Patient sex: F
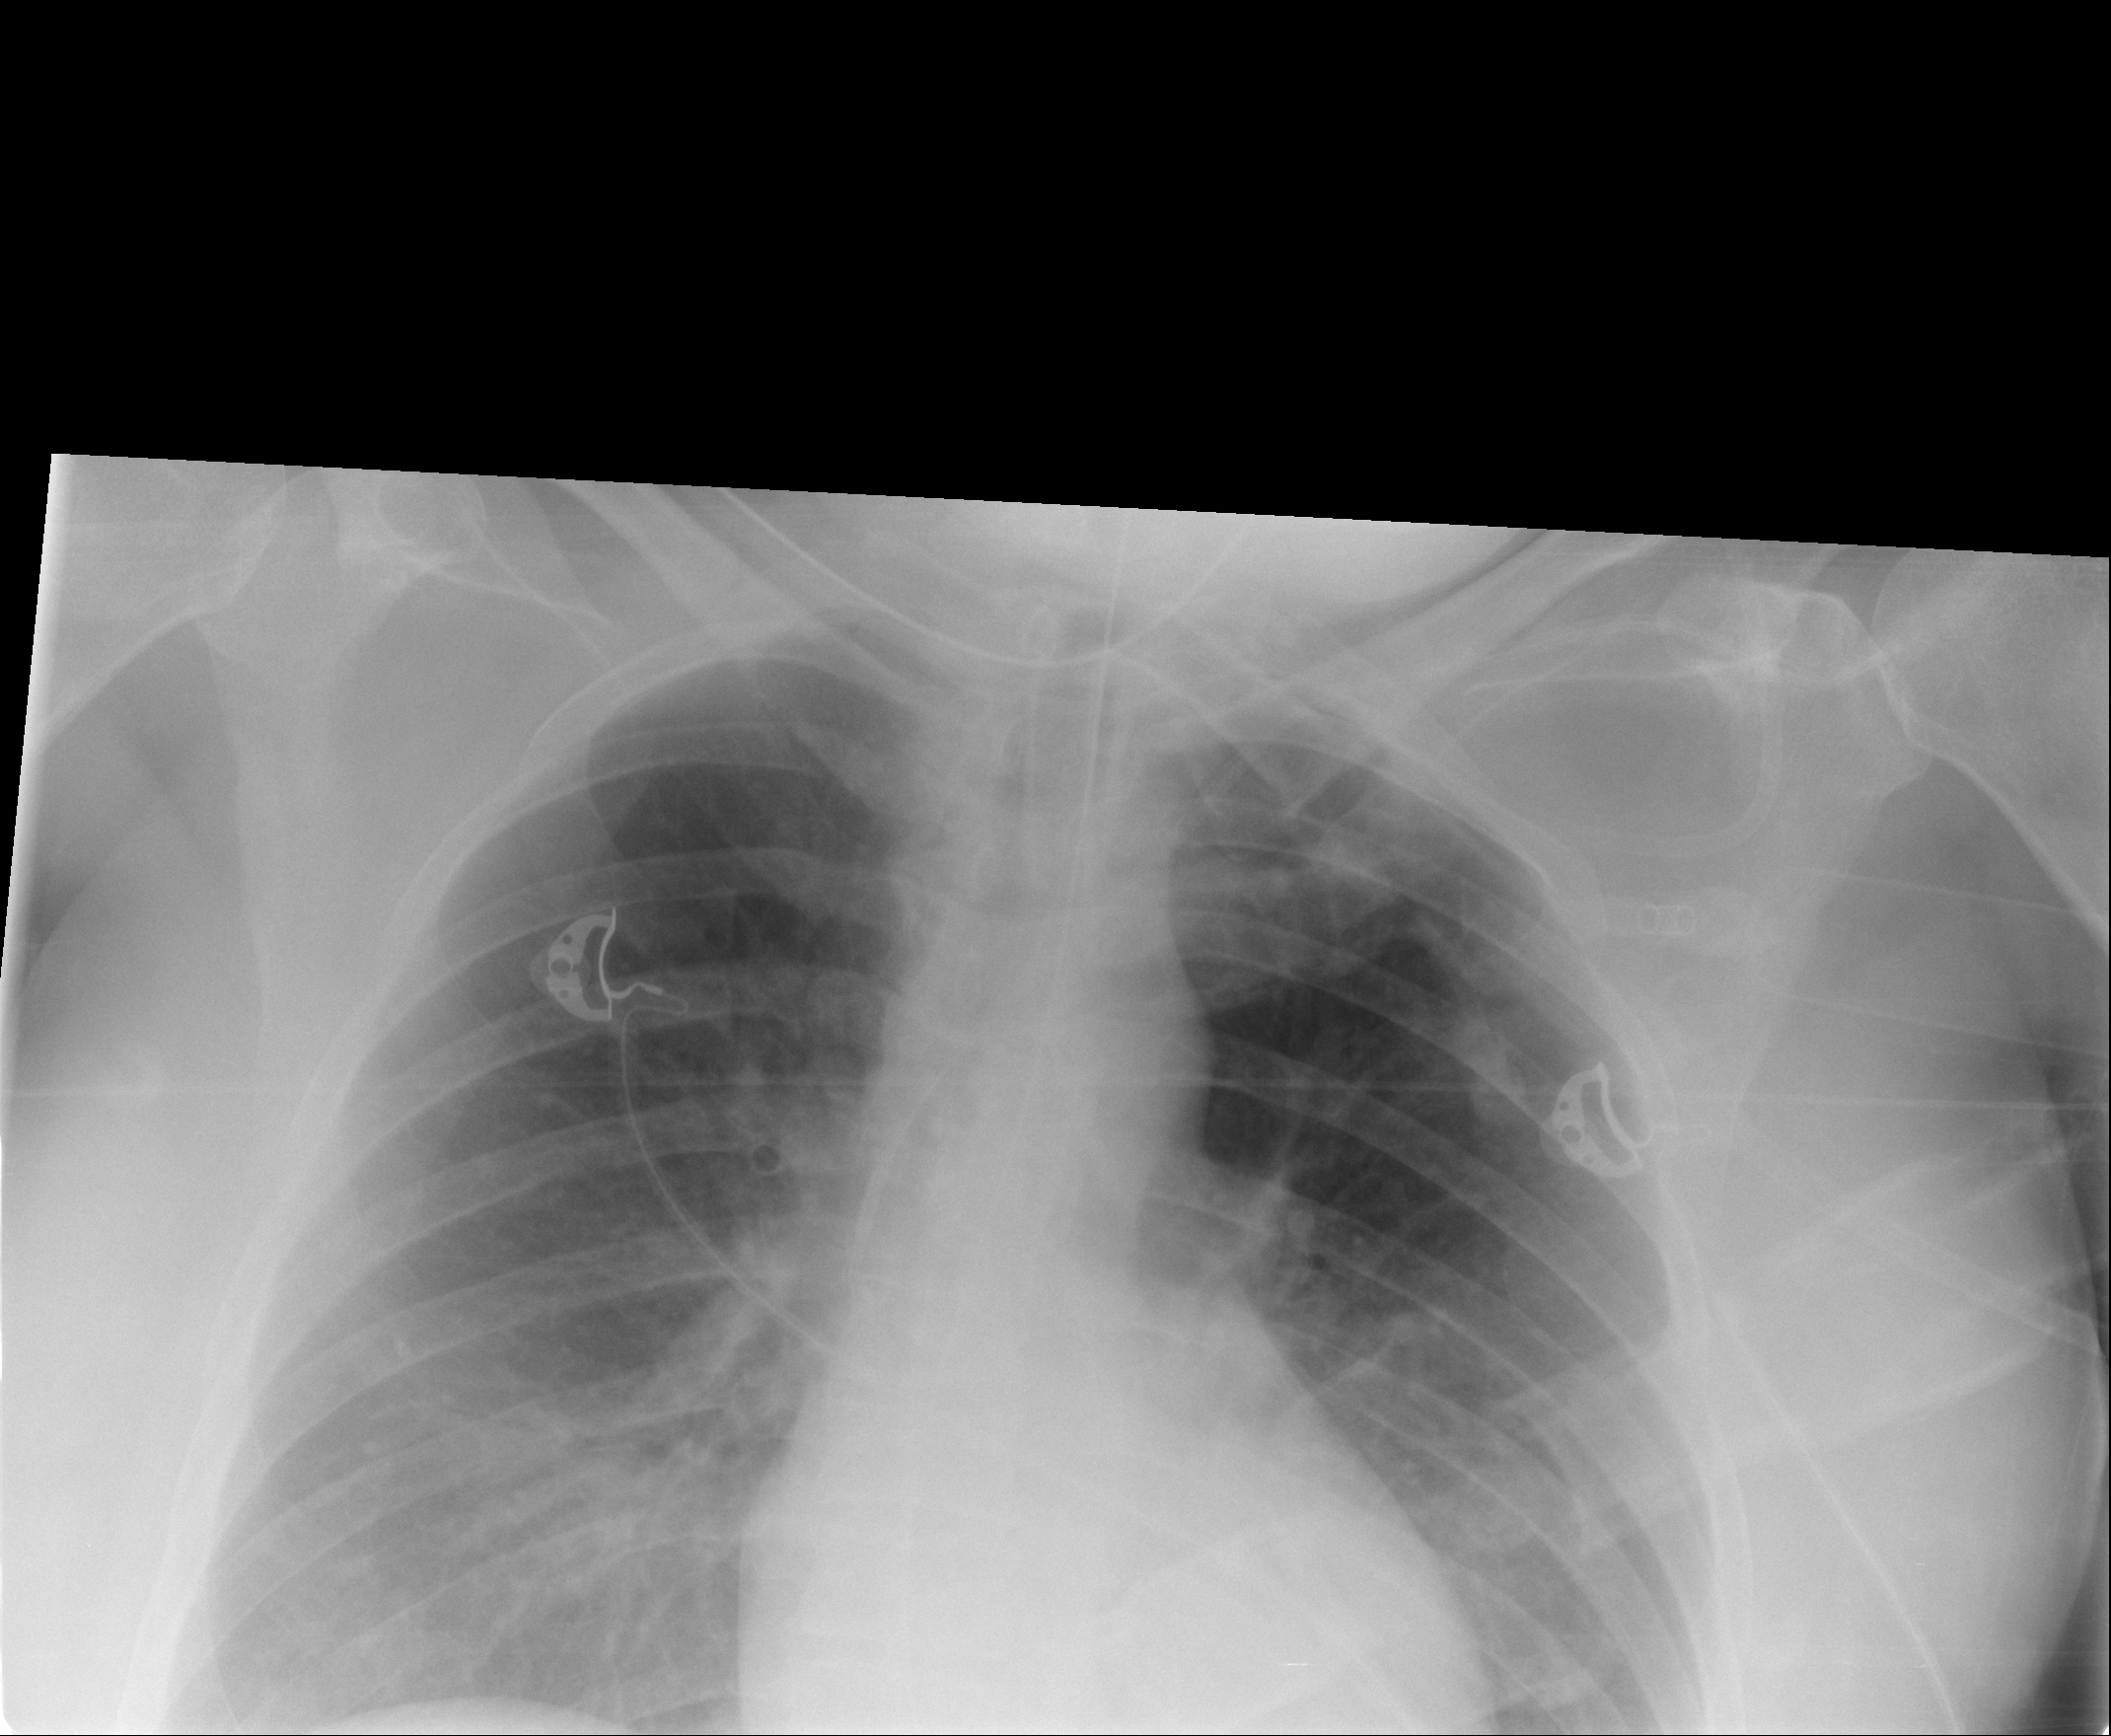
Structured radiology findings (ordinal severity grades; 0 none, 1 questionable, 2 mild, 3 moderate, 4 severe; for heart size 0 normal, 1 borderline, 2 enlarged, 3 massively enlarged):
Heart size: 1
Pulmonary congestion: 0
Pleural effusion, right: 1
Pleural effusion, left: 1
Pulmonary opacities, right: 0
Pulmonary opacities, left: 0
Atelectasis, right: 2
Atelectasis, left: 2